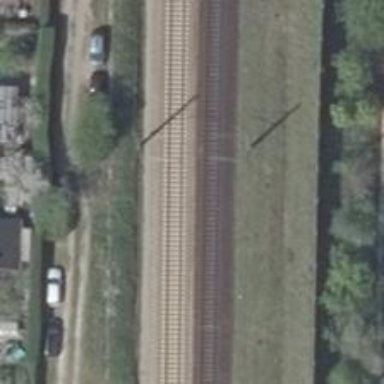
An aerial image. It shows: Railway milestone with catenary mast.